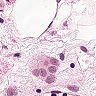
Metastatic tissue present: yes